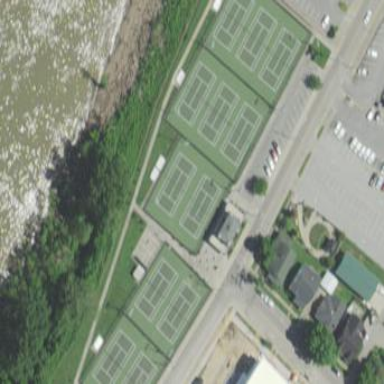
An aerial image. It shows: Park with tennis courts.